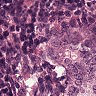
Metastatic tissue present: yes